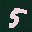
Label: 5